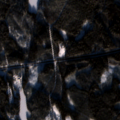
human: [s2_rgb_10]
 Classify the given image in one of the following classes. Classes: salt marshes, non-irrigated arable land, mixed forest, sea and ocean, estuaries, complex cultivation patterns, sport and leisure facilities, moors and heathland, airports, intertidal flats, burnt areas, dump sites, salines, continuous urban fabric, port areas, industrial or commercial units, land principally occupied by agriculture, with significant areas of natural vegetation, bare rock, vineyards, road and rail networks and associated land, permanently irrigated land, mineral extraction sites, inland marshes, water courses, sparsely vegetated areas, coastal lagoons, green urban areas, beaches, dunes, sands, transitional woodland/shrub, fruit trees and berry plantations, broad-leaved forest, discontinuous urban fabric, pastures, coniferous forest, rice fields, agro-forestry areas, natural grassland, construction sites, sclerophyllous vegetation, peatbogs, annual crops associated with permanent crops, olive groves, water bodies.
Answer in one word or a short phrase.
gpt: coniferous forest, mixed forest, transitional woodland/shrub